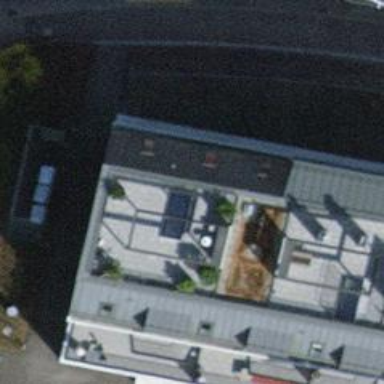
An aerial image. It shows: Veterinary facility.